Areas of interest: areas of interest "Hubei Provincial Social Sciences Federation Building"
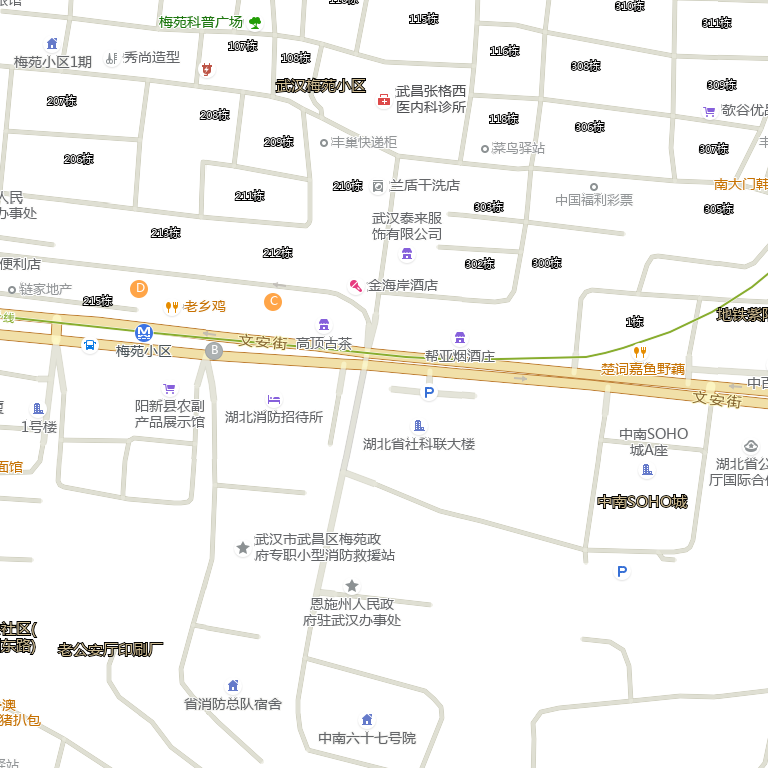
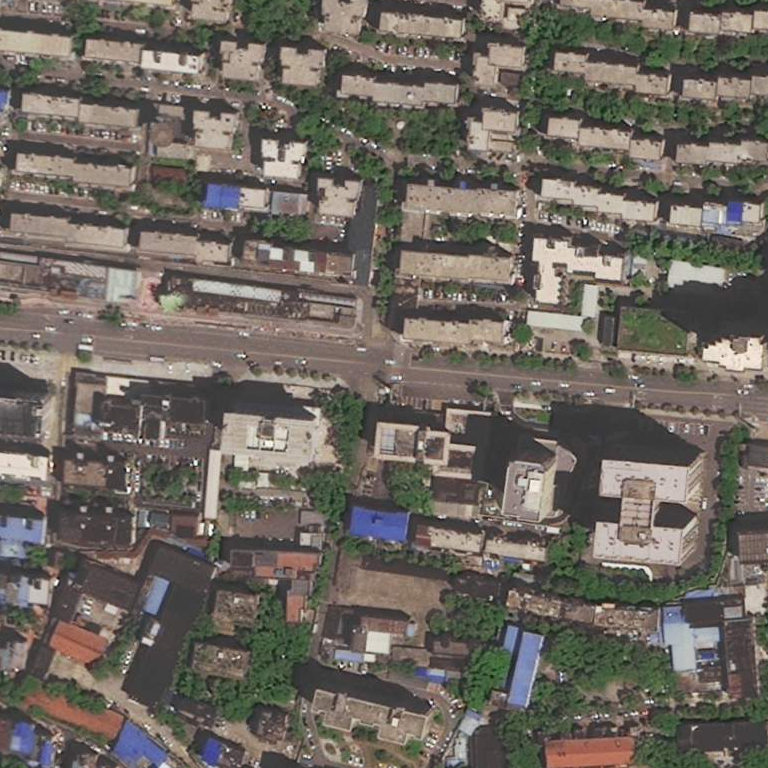